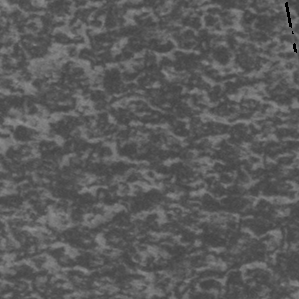
Label: frost